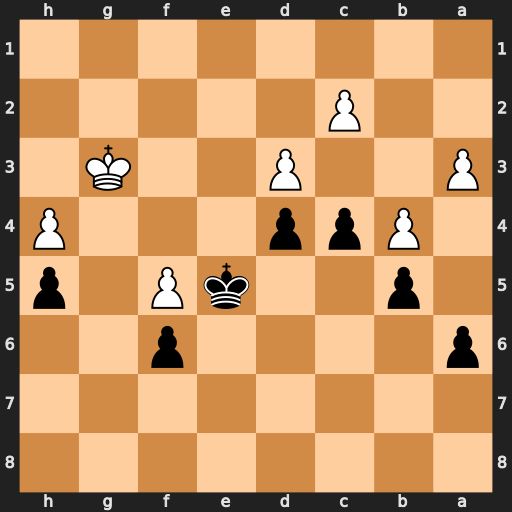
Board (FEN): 8/8/p4p2/1p2kP1p/1Ppp3P/P2P2K1/2P5/8
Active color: b
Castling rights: -
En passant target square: -
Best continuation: Kxf5 Kf3 Ke5 dxc4 bxc4